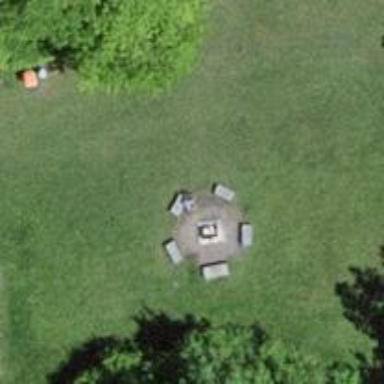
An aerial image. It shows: BBQ amenity.